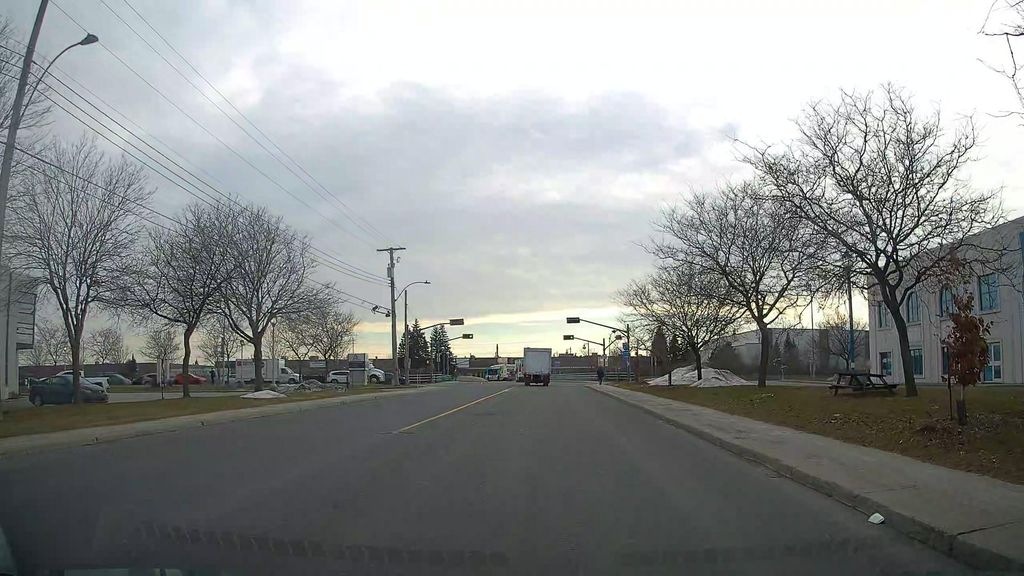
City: montreal